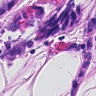
Metastatic tissue present: yes